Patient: sex M, age 38
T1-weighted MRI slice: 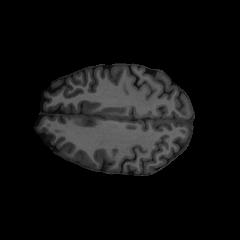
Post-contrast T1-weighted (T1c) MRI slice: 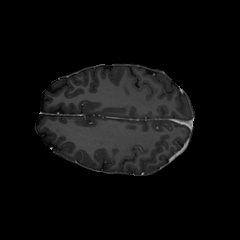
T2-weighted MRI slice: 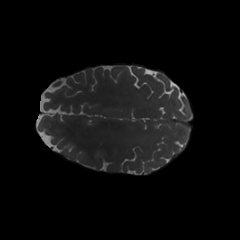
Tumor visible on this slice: no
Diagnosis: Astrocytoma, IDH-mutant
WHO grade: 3